Question: On WP8 I Would like to display a list on a page like this :

I am aware that I can do this easily with WP8.1 and the VariableSizedWrapGrid Control. But I need to make it work on WP8.0. So I try the toolkit from Kinnara : <URL>
Which contains a VariableSizedWrapGrid.
I can do the display that I want (see the screenshot) but I can't use it in a LongListSelector or a ListBox as an ItemPanelTemplate.
Here is the code that I tried (it is inspired from a method that works on Windows 8, but unfortunately it doesn't seem to work on WP8) and also from this blog post : <URL>.
'''
<local:SpecificListBox x:Name="LB_Wings" ItemTemplate="{StaticResource IT_Wings}" >
<local:SpecificListBox.ItemsPanel>
<ItemsPanelTemplate>
<toolkit:VariableSizedWrapGrid ItemWidth="100" ItemHeight="100" MaximumRowsOrColumns="4"></toolkit:VariableSizedWrapGrid>
</ItemsPanelTemplate>
</local:SpecificListBox.ItemsPanel>
<local:SpecificListBox.ItemContainerStyle>
<Style TargetType="ListBoxItem">
<Setter Property="toolkit:VariableSizedWrapGrid.RowSpan" Value="{Binding ItemSize}" />
<Setter Property="toolkit:VariableSizedWrapGrid.ColumnSpan" Value="{Binding ItemSize}" />
</Style>
</local:SpecificListBox.ItemContainerStyle>
</local:SpecificListBox>
'''
the data template :
'''
<DataTemplate x:Key="IT_Wings">
<Grid Margin="0,0,12,12" >
<Image Source="{Binding BI_List}" Stretch="UniformToFill"
</Grid>
</DataTemplate>
'''
The SpecificListBox is just a class that inherit ListBox and overridde the PrepareContainerForItemOverride method :
'''
class SpecificListBox : ListBox
{
public SpecificListBox() { }
protected override void PrepareContainerForItemOverride(System.Windows.DependencyObject element, object item)
{
dynamic lateBoundItem = item;
int sizeFactor = (int)lateBoundItem.ItemSize;
element.SetValue(VariableSizedWrapGrid.ColumnSpanProperty, sizeFactor);
element.SetValue(VariableSizedWrapGrid.RowSpanProperty, sizeFactor);
base.PrepareContainerForItemOverride(element, item);
}
}
'''
Now in the code behind I just populate LB_Wings with a list of items (that have the ItemSize property) :
'''
LB_Wings.ItemsSource = listOfItems; //a list of items that have the ItemSize property.
'''
Unfortunately I get the error : "Cannot create Instance of type : SpecificListBox" when I Initialize my page.
I think I 'm close to the solution. Can anyone help me to do this kind of diplay (which seems natural on WP8) but with a ListBox and an ItemPanelTemplate ?
Thanks a lot
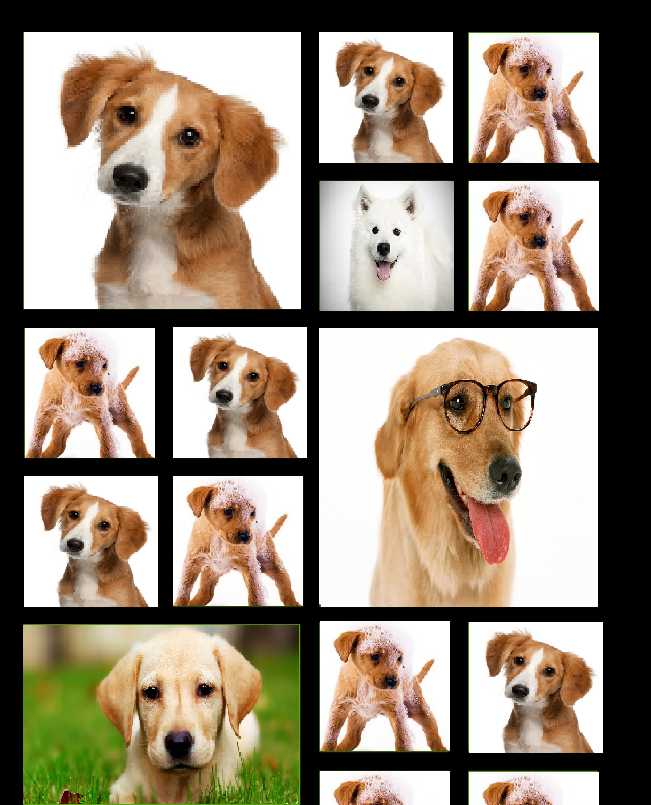
Answer: All you have to do is make SpecificListBox a class. :)
'''
public class SpecificListBox : ListBox
'''
Also, you don't need the bindings in the ItemContainerStyle of the SpecificListBox. I changed those with Horizontal/VerticalContentAlignment = Stretch, because I feel it looks better this way. Without this the control in the DataTemplate does not take all the place for the item. Here's the changed xaml:
'''
<local:SpecificListBox x:Name="LB_Wings" ItemTemplate="{StaticResource IT_Wings}" >
<local:SpecificListBox.ItemsPanel>
<ItemsPanelTemplate>
<toolkit:VariableSizedWrapGrid ItemWidth="100" ItemHeight="100" MaximumRowsOrColumns="4"></toolkit:VariableSizedWrapGrid>
</ItemsPanelTemplate>
</local:SpecificListBox.ItemsPanel>
<local:SpecificListBox.ItemContainerStyle>
<Style TargetType="ListBoxItem">
<Setter Property="HorizontalContentAlignment" Value="Stretch" />
<Setter Property="VerticalContentAlignment" Value="Stretch" />
</Style>
</local:SpecificListBox.ItemContainerStyle>
</local:SpecificListBox>
'''